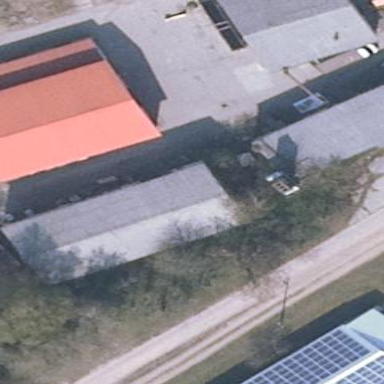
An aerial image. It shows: Industrial building with gabled roof.